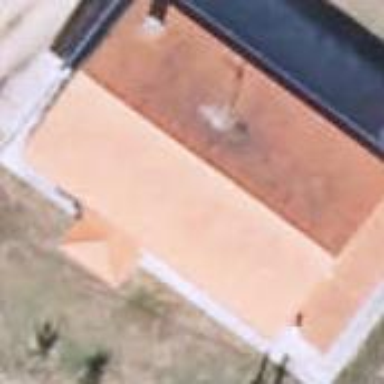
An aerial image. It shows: Simple and straightforward house.